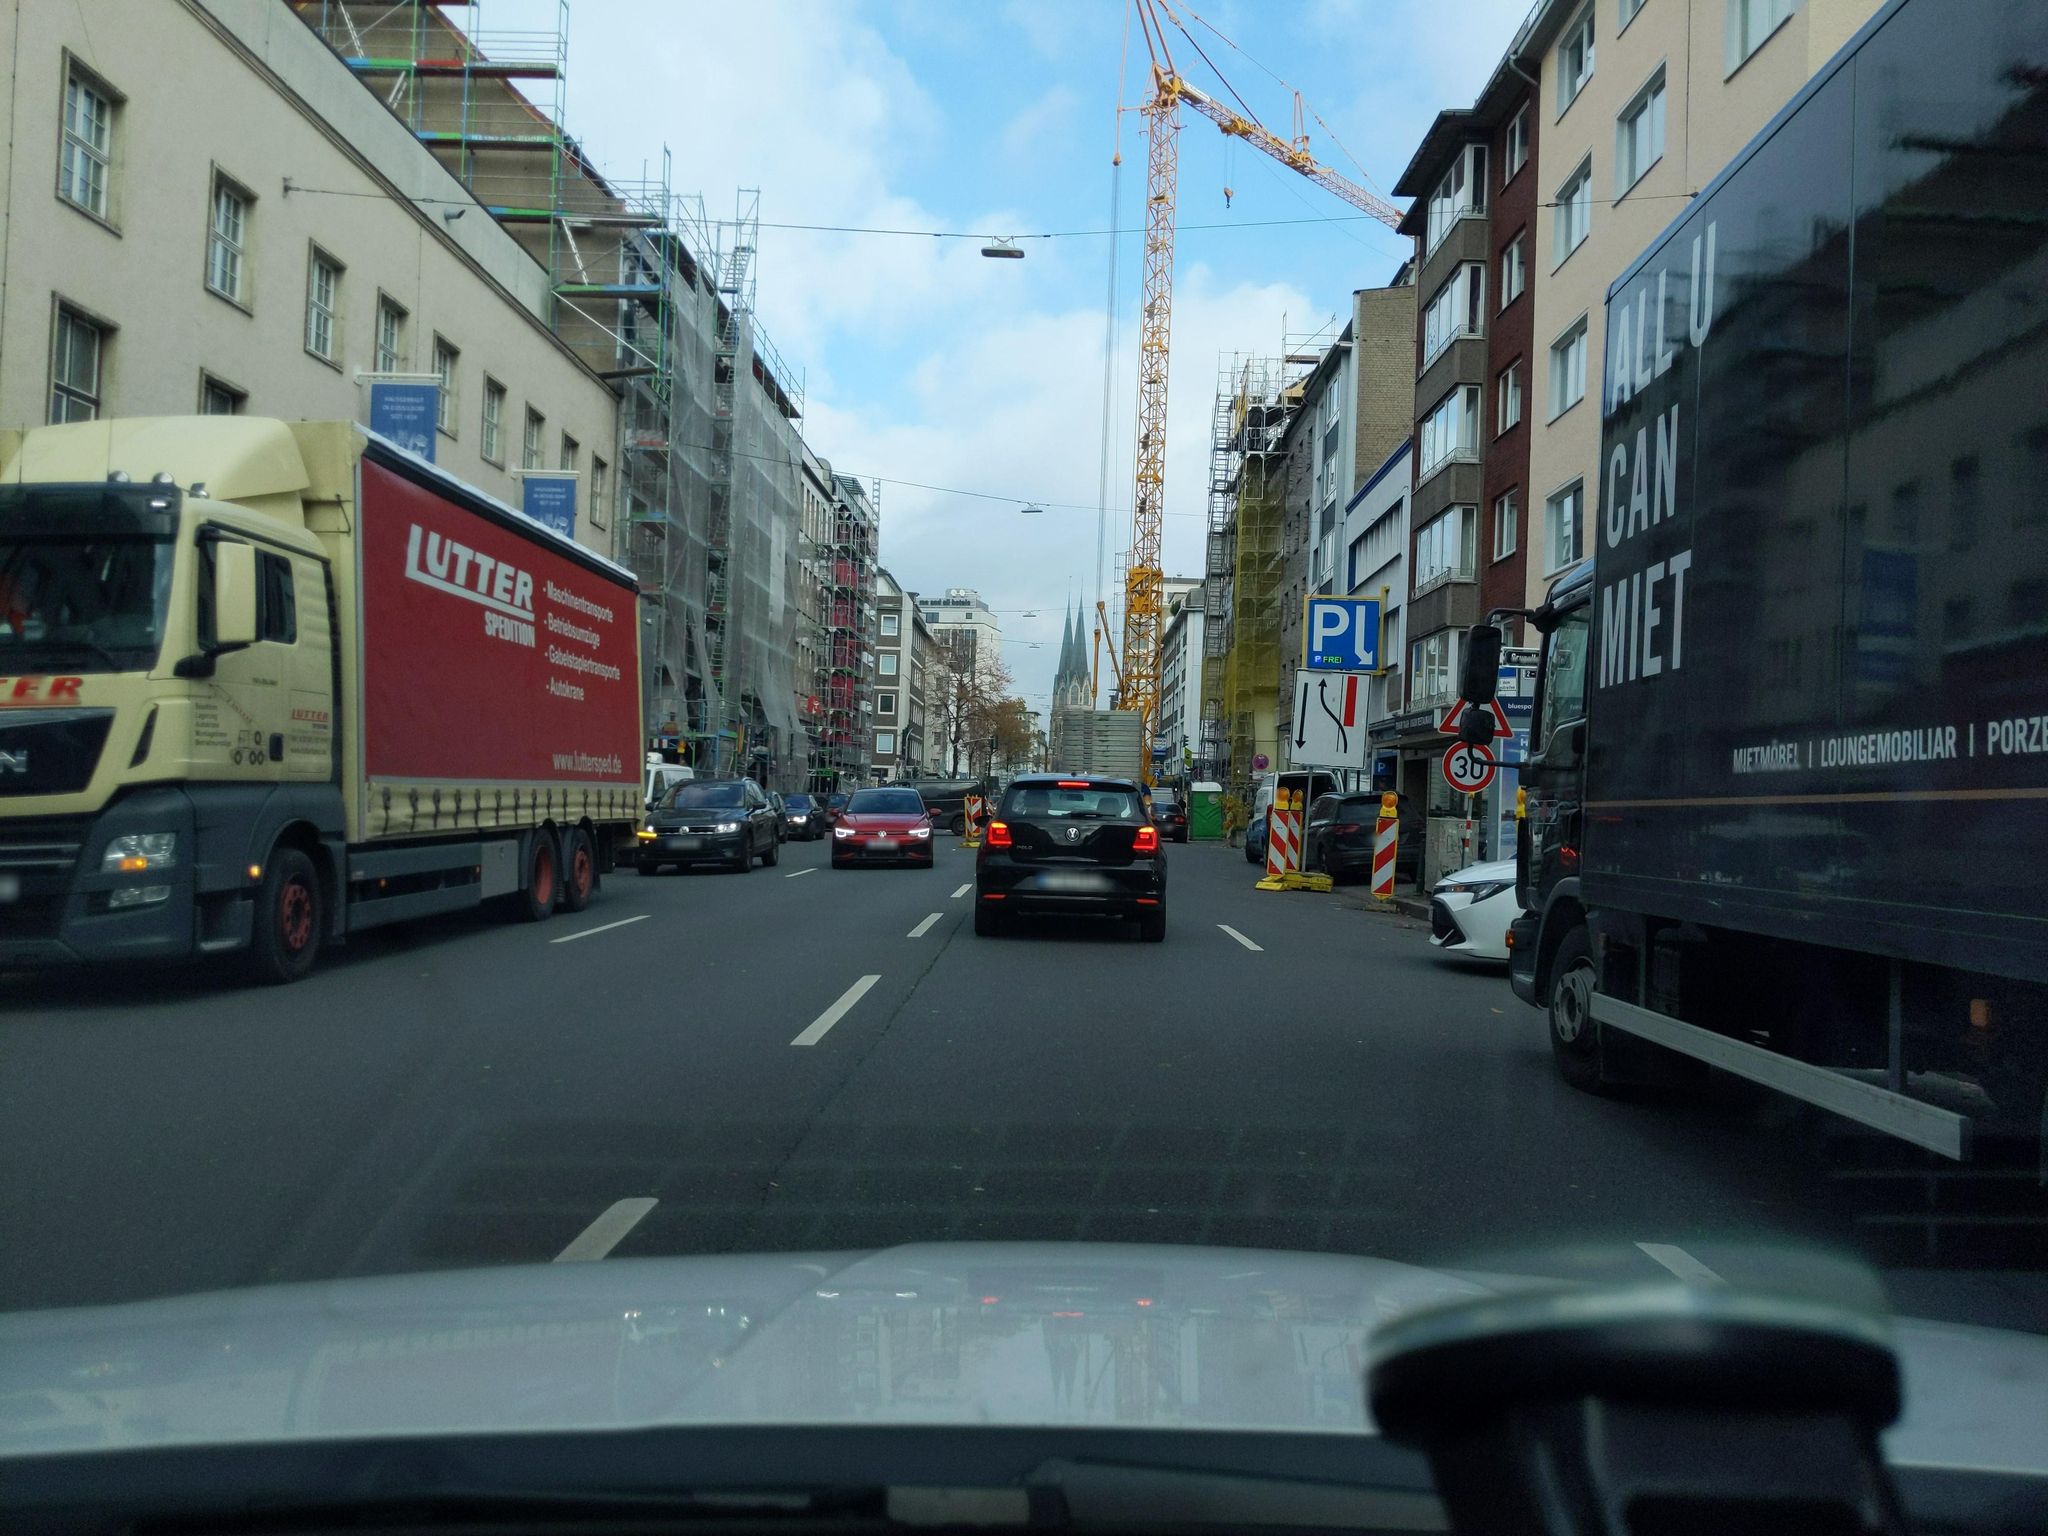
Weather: cloudy
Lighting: day
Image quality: good
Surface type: driving surface
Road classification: secondary
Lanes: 4
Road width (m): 12.0
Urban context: urban centre
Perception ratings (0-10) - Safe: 2.4, Lively: 3.11, Beautiful: 5.59, Boring: 2.01, Depressing: 4.37, Wealthy: 5.43